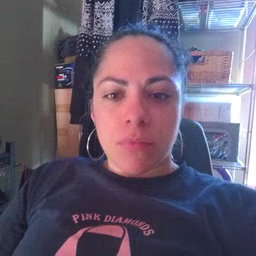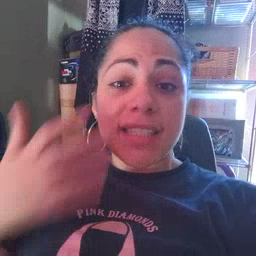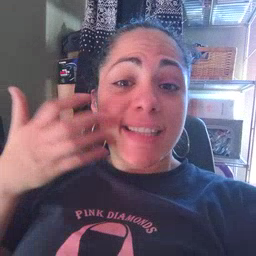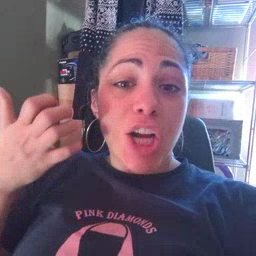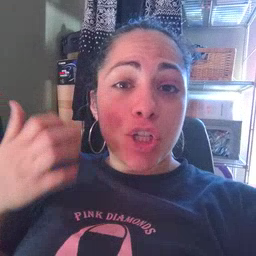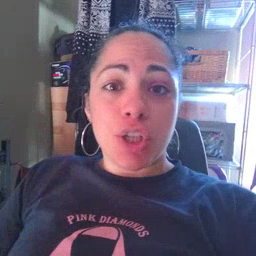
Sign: tiger